Question: The question might sound a little weird. I have a 'Pages' table as follows:
'''
Id PageName Parent Predecessor
1 Home null null
2 About null 1
3 Contact me 2 null
4 My Resume 2 3
'''
So it is basically like:
'''
Home
About
|--Contact me
|--My resume
'''
I want to write a select query that will first "group" pages based on their 'Parent' then sort in those groups based on the value of their 'Predecessor'. That is preserve the tree structure of those pages. Needless to say, 'Parent' and 'Predecessor' are foreign keys pointing to 'Id' in the same 'Pages' table.
Any help is greatly appreciated :-) Thanks in advance
: I'm using SQL Server
: Here's an actual picture:

It should show "Contact Me" below About (as the 'Parent' field indicates)
In this sample, 'Order' is not a foreign key. It's just an 'int' which is used for sorting.
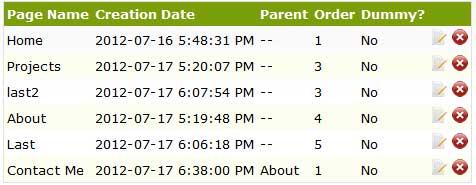
Answer: try this
'''
select PageName from Pages
order by isnull(Parent,0),ISNULL(Predecessor,0)
'''